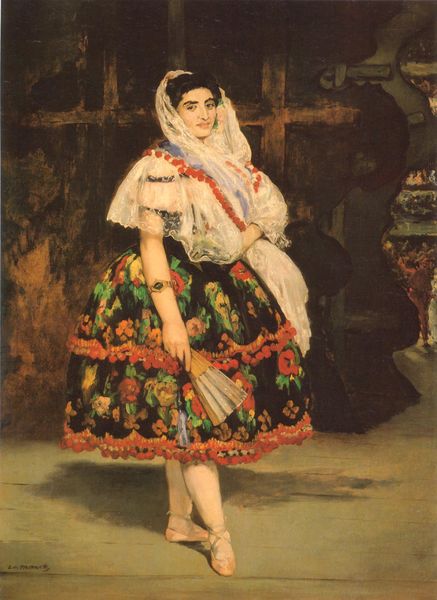
Titel: Lola de Valence
Künstler: Édouard Manet
Standort: Paris
Institution: Musée d'Orsay
Schlagwörter: blau, gemälde, hand, schatten, weiß, gelb, grün, mädchen, blume, blumen, braun, bunt, frau, haar, hintergrund, holz, kleid, licht, mund, nase, orange, raum, schmuck, schwarz, straße, zimmer, blick, blüten, dame, haus, rot, schleier, schleiher, tuch, fächer, malerei, muster, rock, tanz, jung, wand, arm, augen, bluse, gesicht, inkarnat, spitze, stehen, bildnis, hände, möbel, portrait, porträt, signatur, öl, gitter, boden, gewand, gold, haare, interieur, kordeln, stoff, spitzen, bühne, tanzen, tänzerin, kinn, lippen, rosa, schön, beine, spanien, taille, bein, balett, ballerina, ballerinas, ballett, schuhe, spitzenschuhe, tüll, kette, farbe, ballettschuhe, blue, crowd, fringe, hands, oil, red, white, women, black, blouse, dark, dark hair, dress, female, figures, formal, gouache, green, grey, hair, lace, lady, manet, nose, old, painting, skirt, table, wall, woman, yellow, kopftuch, goya, uhr, flowers, gown, oil painting, picture, pink, brown, floor, wooden, bretter, sandalen, edouard manet, rüsche, rüschen, halskette, fecher, gemustert, stolz, spanisch, tracht, armband, armreif, flamenco, zigeunerin, geblümt, flower, background, girl, young, costume, eyes, feet, ribbon, spain, spanish, stand, drawing, decoration, shawl, color, shadow, chin, mouth, scarf, rocj, necklace, smile, model, british, tradition, door, bright, peach, happy, roses, smiling, victorian, italy, outside, person, gebälk, human, arms, bracelet, clothes, garland, pose, roma, brick, italian, colored, art, colorful, colors, colours, signature, foot, shoe, shoes, watch, legs, folklore, cloth, floral, gypsy, konfrontation, finger, fingers, orientalin, beautiful, fair, figure, lips, native, black hair, cheek, eyebrows, andalusien, ungarn, spanierin, freu, forehead, shirt, dance, dancer, dancing, standing, tarantella, armbanduhr, veil, point, mexican, ballet, ballet slippers, posed, image, bommeln, embroidery, ruffle, concert, stage, david, tights, ballerins, fan, satnd, spaniard, tu tu, fat, wite, air, tassle, pale skin, tassel, aristocrat, brauner hintergrund, fuck, brunette, ballet shoes, headdress, brows, toe, toes, hair', se, stance, jewels, bride, sexy, jewellery, poise, polish, hispanic, slipper, bobbles, pom poms, pointed toes, bare arms, full skirt, grace, rothko, red pearls, spruce, mantilla, maja, festive, posing, durchgang, frock, balerina, spitzenschue, mätrese, fance, spainsh, flowery, rights, pointe shoes, lace], backstage, i have no idea, femail, ruche, ladu, floral dress, fan in hand, vail, polka, gypsey, vale, deisgn, brick', fiesta, flowered, fridah kalo, spanisb, flamanco